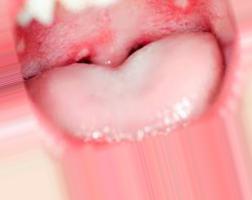
Condition: Mouth Ulcer